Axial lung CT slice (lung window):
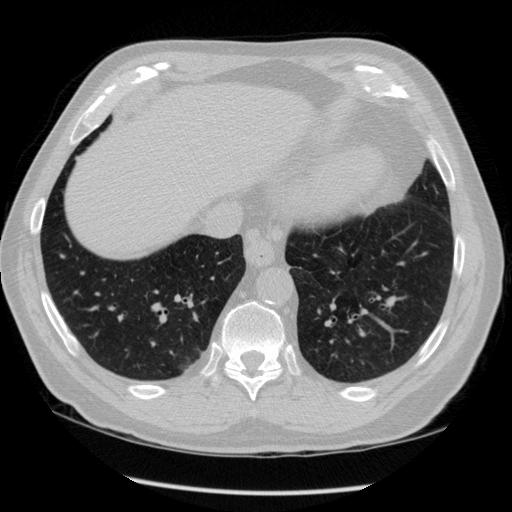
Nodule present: no